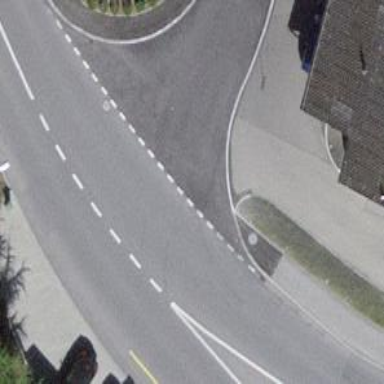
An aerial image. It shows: Unmarked crossing on the road.